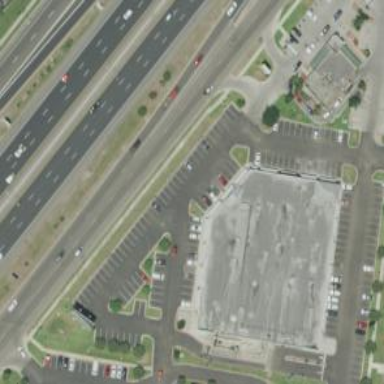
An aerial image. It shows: Retail building.